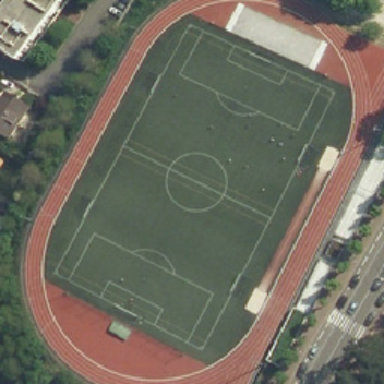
There is an aboveground track field near a road with a driving car .